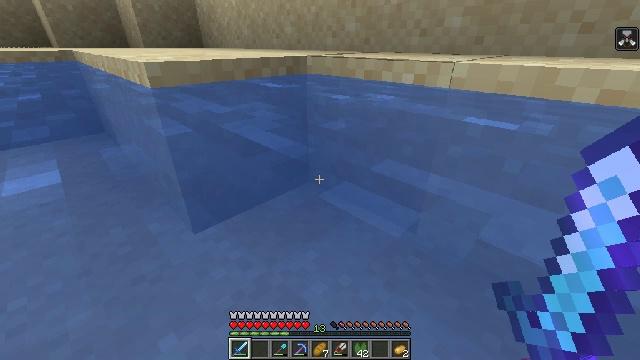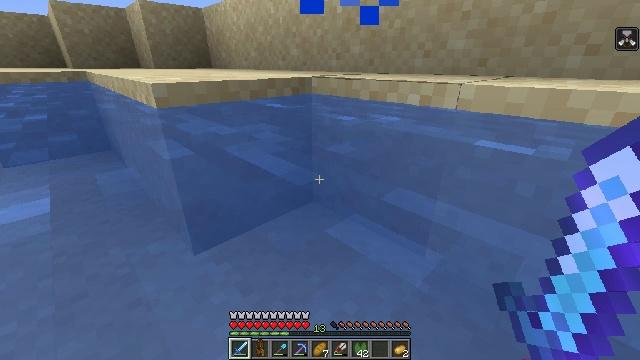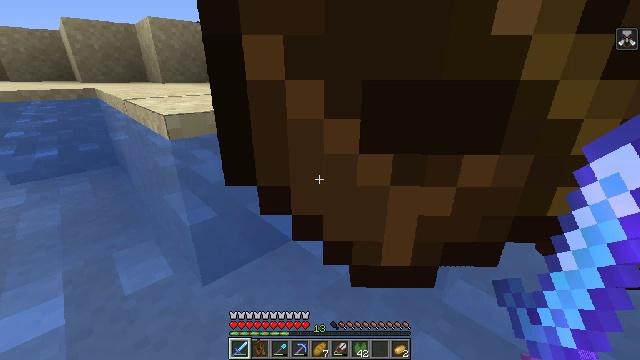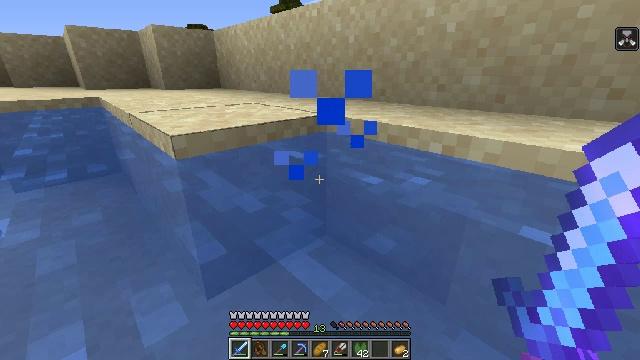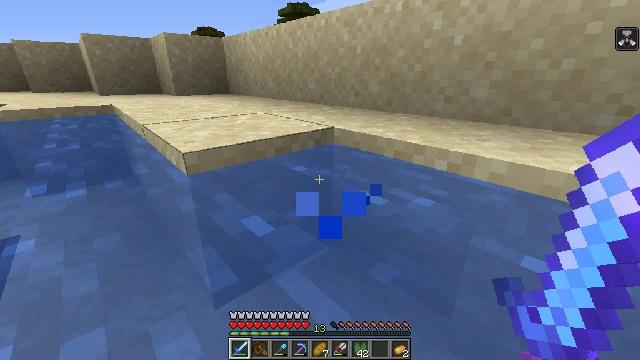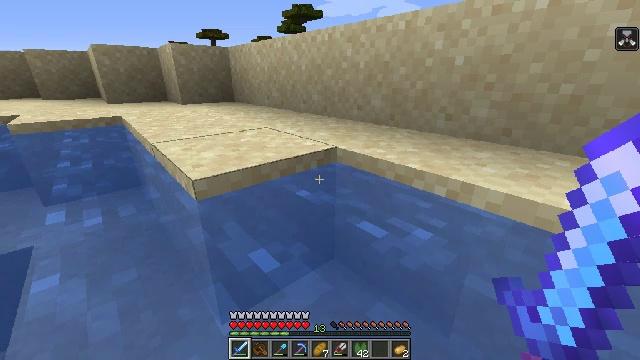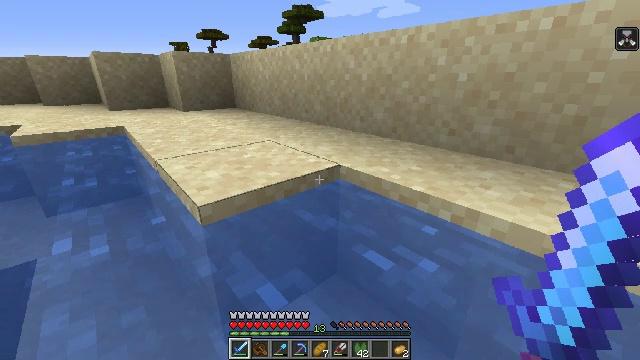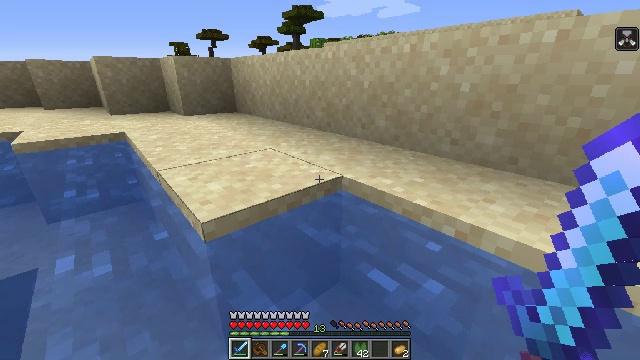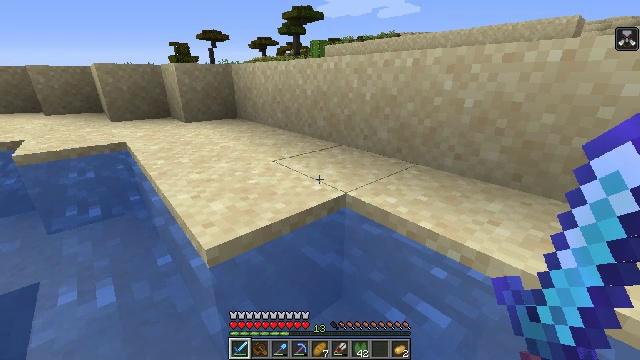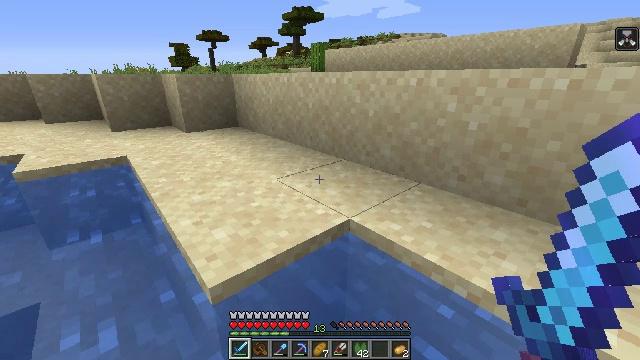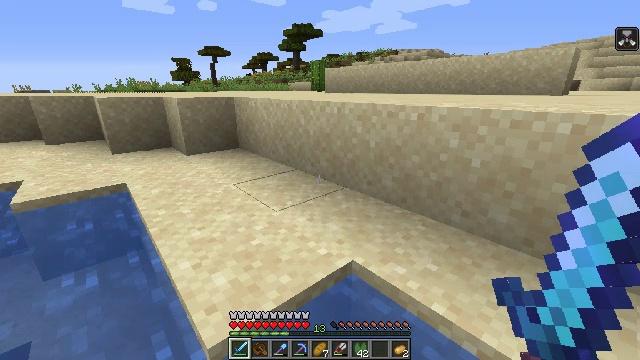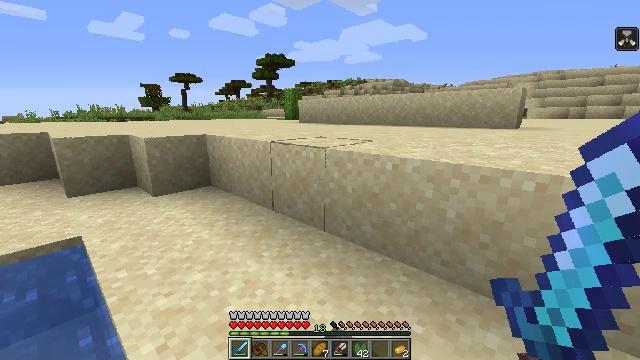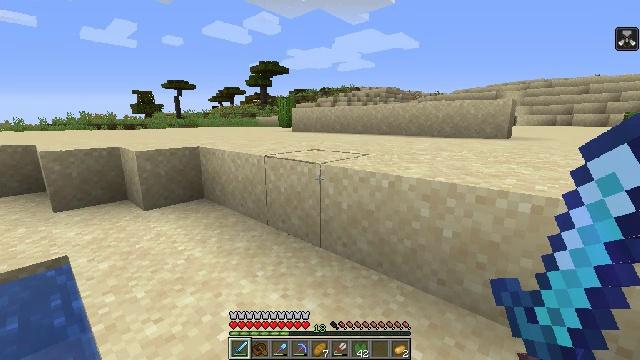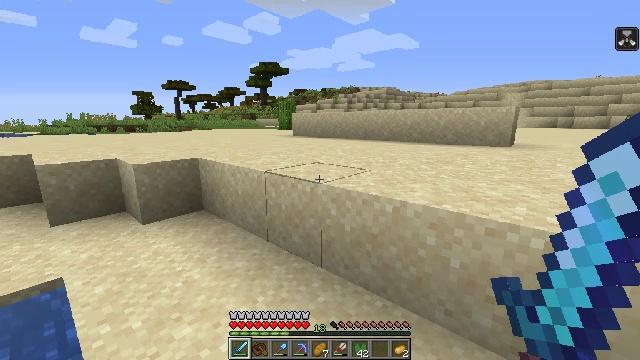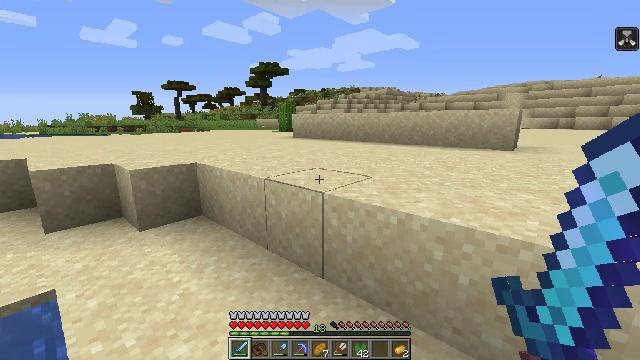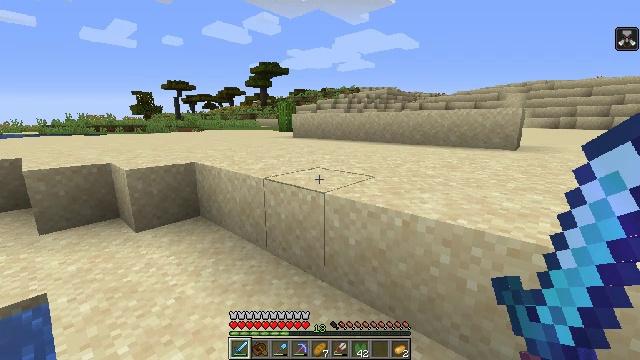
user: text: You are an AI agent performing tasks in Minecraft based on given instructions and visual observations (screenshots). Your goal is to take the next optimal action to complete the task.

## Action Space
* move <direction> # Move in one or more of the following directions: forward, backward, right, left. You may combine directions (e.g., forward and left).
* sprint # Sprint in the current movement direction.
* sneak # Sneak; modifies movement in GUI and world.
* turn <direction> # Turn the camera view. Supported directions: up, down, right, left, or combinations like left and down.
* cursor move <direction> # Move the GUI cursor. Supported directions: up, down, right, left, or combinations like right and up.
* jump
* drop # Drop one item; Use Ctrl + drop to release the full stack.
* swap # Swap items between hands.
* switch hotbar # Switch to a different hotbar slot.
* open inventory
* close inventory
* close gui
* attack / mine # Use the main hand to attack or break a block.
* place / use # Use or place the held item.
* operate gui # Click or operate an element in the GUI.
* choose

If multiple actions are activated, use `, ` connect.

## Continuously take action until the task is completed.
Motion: motion action
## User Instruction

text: Collect mossy stone bricks for building.
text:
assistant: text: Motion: move forward, turn up, jump
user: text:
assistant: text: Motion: move forward, turn up, jump
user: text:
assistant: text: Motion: move forward, jump
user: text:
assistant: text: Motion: move forward, turn left, jump
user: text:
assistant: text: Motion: move forward, jump
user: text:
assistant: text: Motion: move forward, jump
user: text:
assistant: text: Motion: move forward, jump
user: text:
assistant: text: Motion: move forward, jump
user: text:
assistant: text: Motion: move forward, jump
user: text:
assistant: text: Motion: move forward, turn up, jump
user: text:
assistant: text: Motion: move forward, turn right and up, jump
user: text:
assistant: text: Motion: move forward, turn right and up, jump
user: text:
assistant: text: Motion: move forward, jump
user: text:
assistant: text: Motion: move forward, jump
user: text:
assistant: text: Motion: move forward, jump
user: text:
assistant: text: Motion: move forward, jump
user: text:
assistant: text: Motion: move forward, jump
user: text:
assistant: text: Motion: move forward, jump
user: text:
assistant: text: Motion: move forward, jump
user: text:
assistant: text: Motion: move forward, jump
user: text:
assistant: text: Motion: move forward, turn left, jump
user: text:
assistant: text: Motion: move forward, turn left, jump
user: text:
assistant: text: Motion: move forward, turn left, jump
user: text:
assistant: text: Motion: move forward, jump
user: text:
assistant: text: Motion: move forward, jump
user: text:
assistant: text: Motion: move forward, jump
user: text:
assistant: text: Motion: move forward and move left, jump
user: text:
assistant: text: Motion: move forward and move left
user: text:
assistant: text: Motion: move left
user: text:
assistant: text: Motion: move left